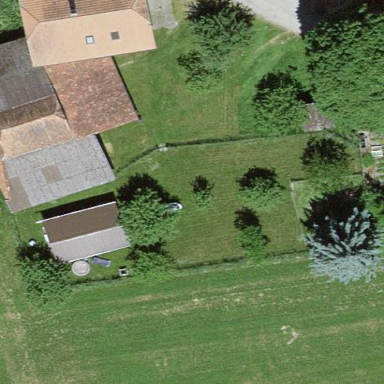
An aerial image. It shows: Barn.